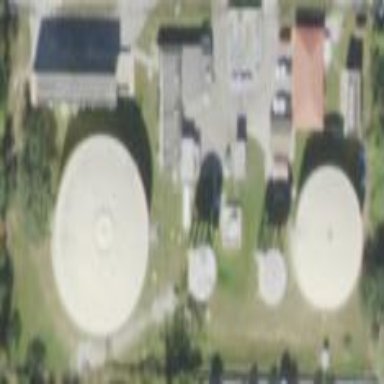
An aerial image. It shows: Man-made water works facility.